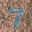
Label: 7